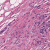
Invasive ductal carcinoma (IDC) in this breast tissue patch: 1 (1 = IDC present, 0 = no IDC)